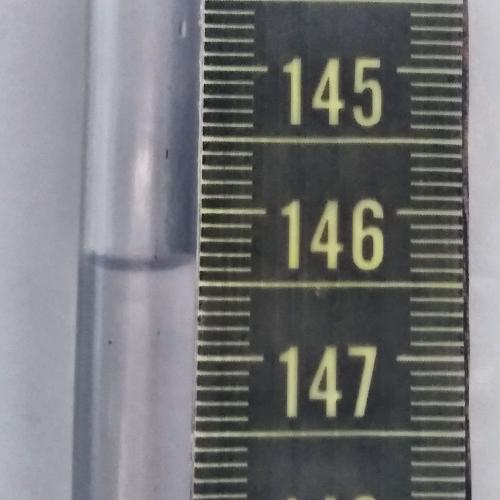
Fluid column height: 146.4 cm